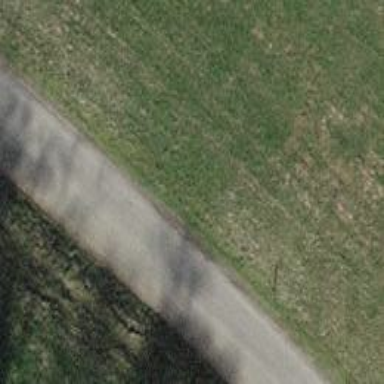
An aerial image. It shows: Unclassified road with asphalt surface.